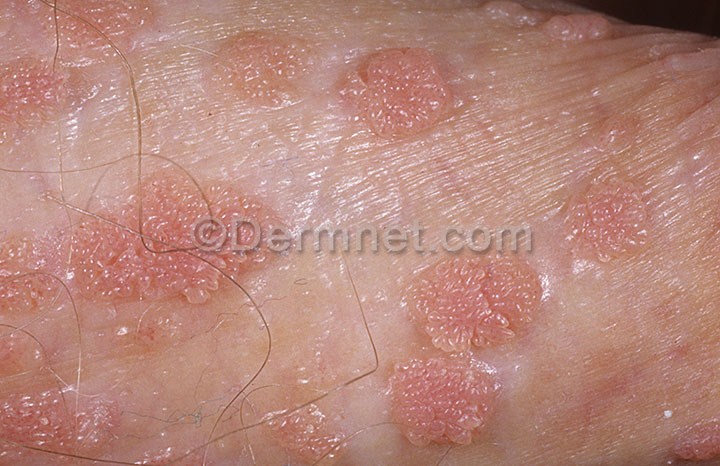
Disease: Herpes HPV and other STDs Photos